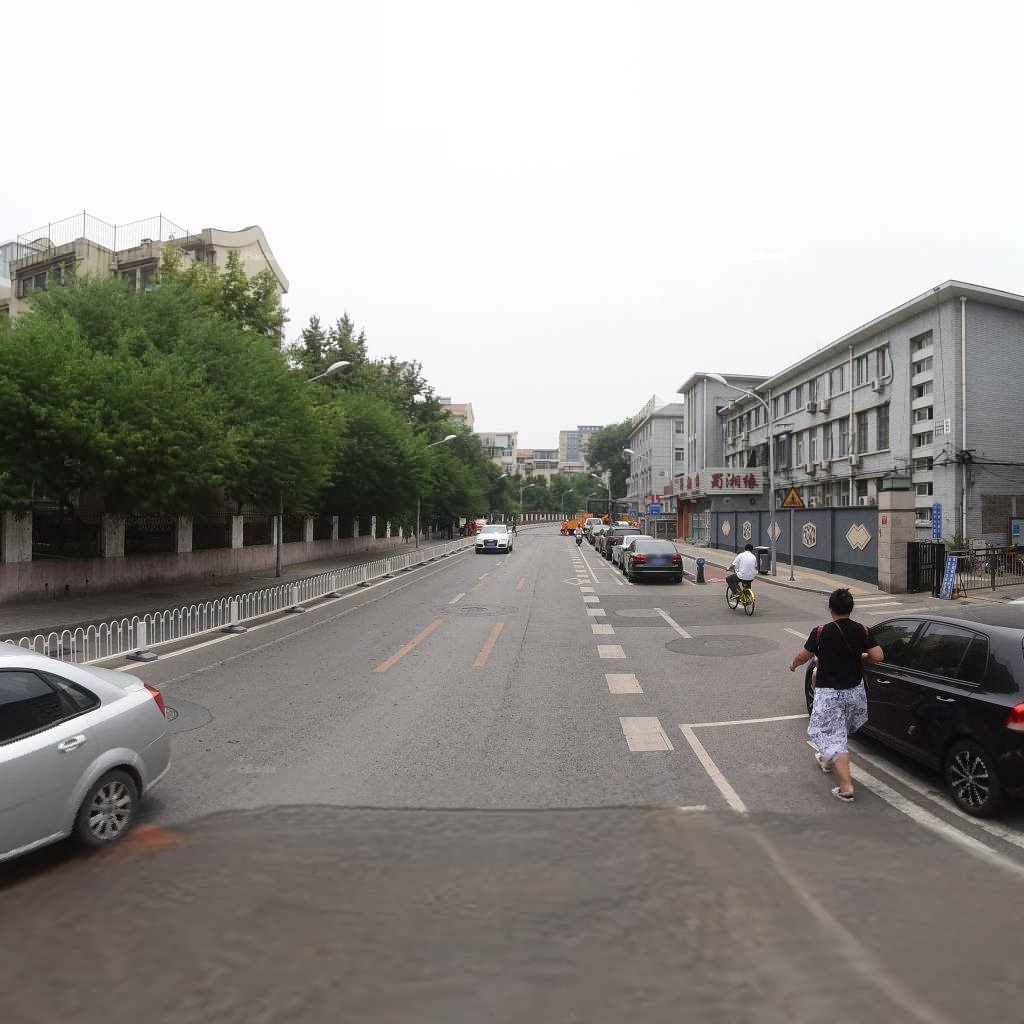
Region: Xicheng
Road damage annotations: longitudinal crack, manhole cover, manhole cover, manhole cover, manhole cover, manhole cover